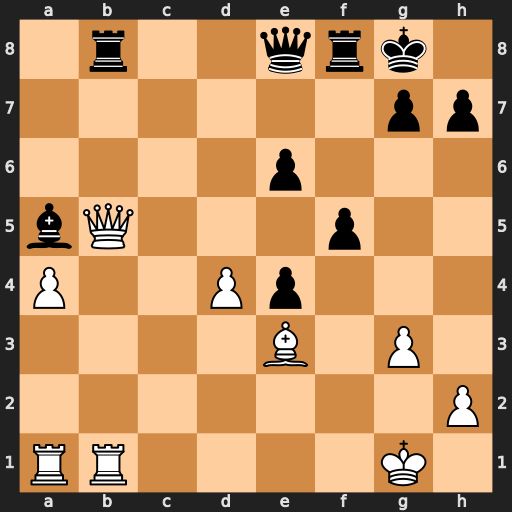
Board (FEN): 1r2qrk1/6pp/4p3/bQ3p2/P2Pp3/4B1P1/7P/RR4K1
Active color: w
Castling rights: -
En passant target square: -
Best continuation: Qxa5 Rxb1+ Rxb1